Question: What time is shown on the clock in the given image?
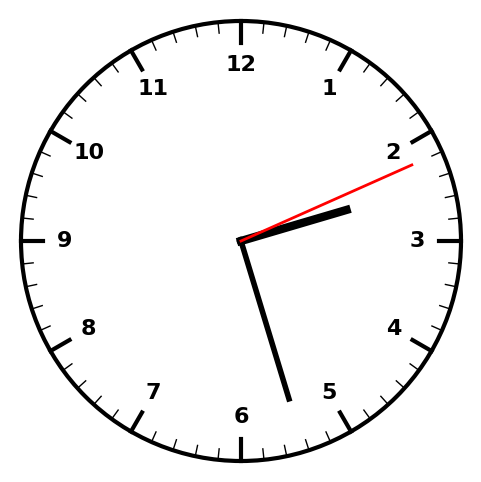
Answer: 02:27:11